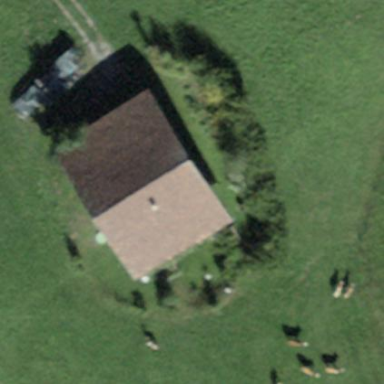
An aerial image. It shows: Farm building.